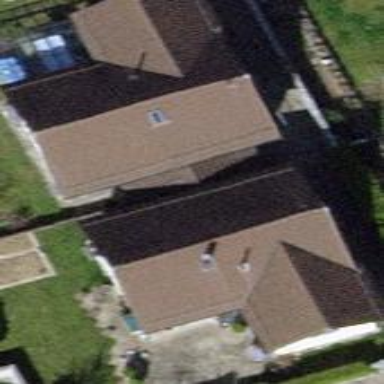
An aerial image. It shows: Semi-detached house with gabled roof.